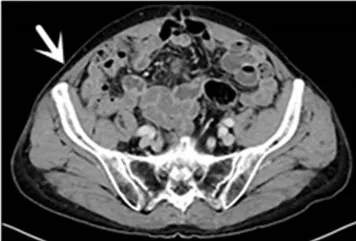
CT (13 April 2022): [, white arrow] Right inferior abdominal wall.
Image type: radiology (ct)